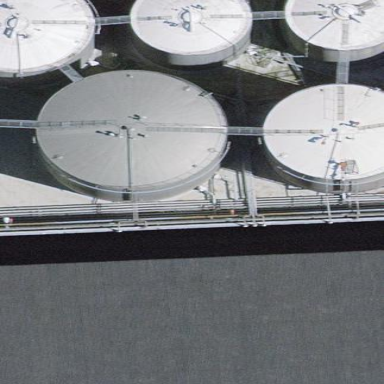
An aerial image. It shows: Storage tank that is man-made.